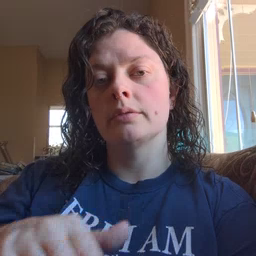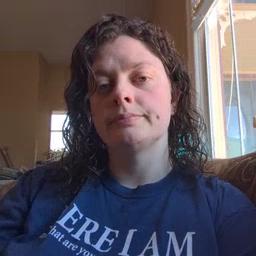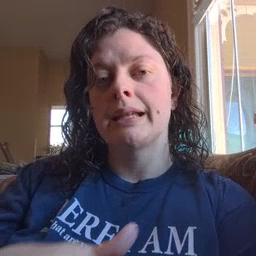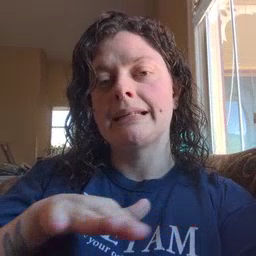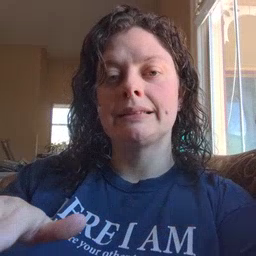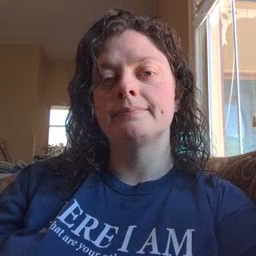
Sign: clean